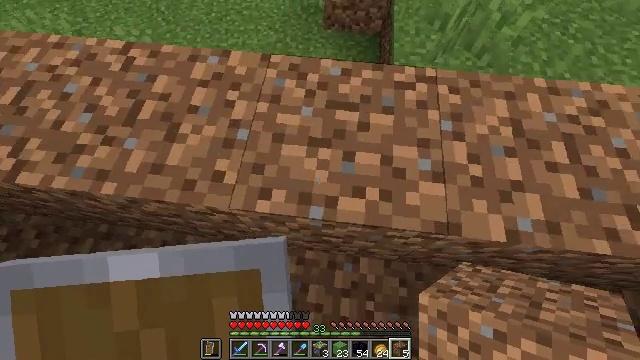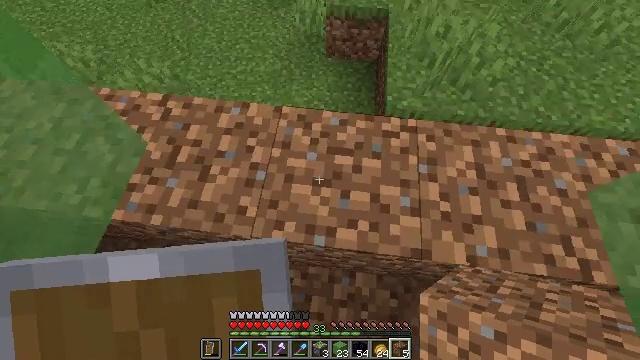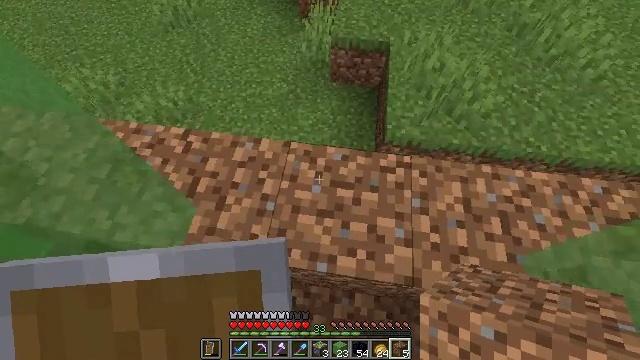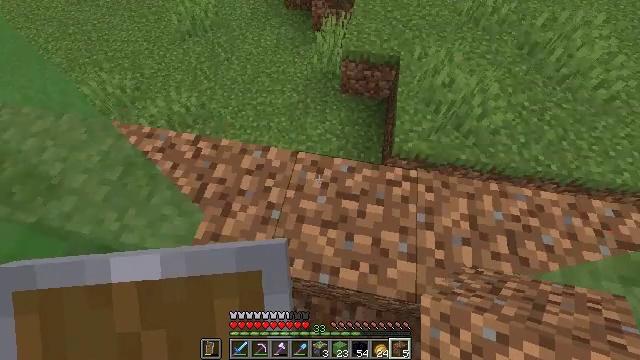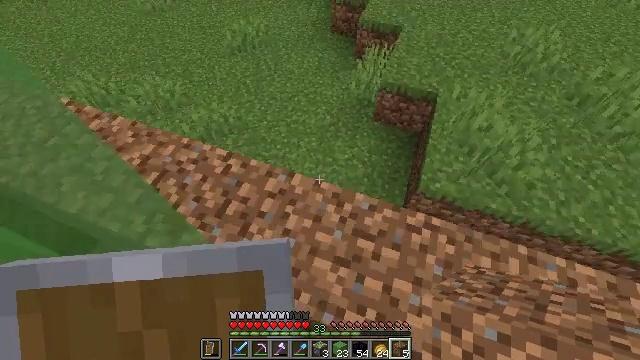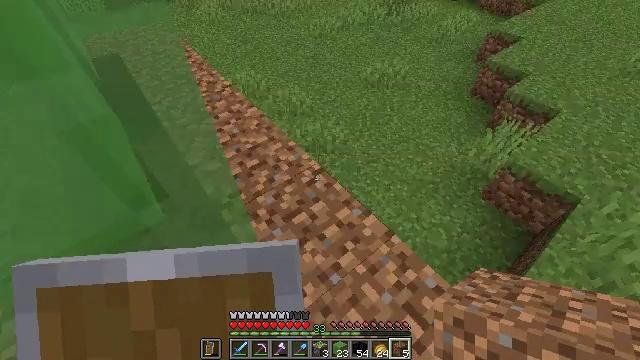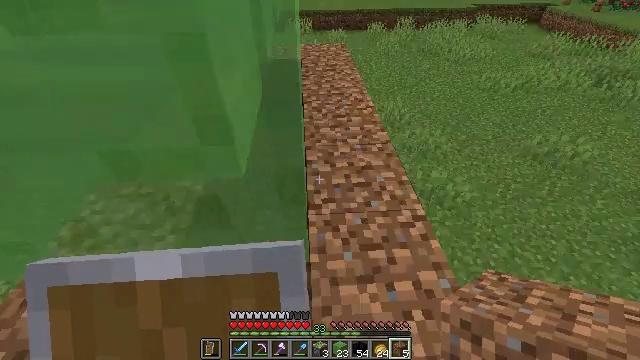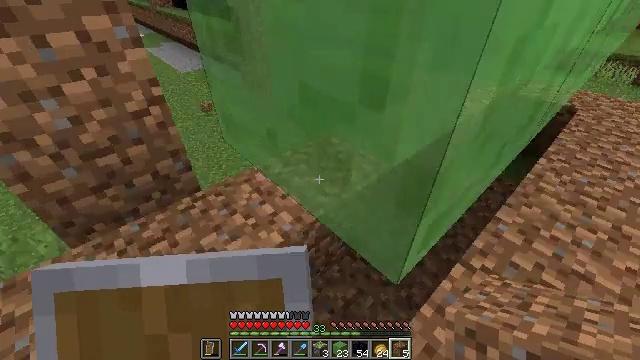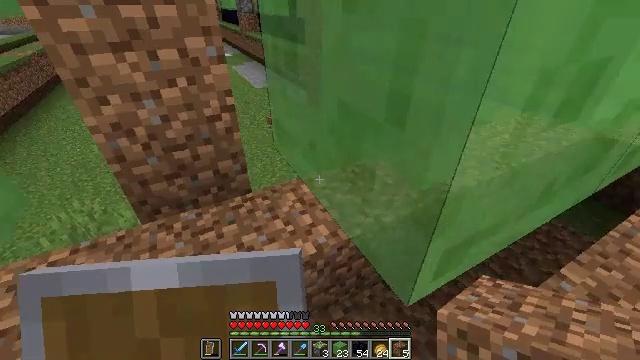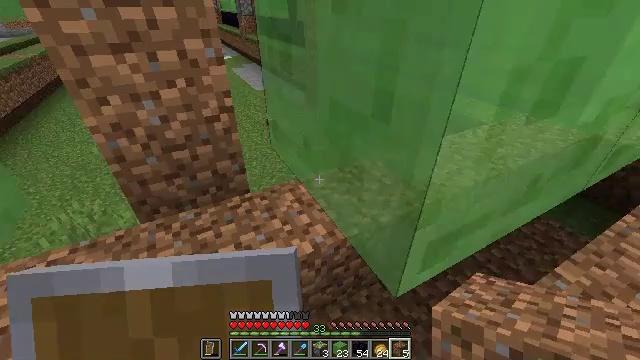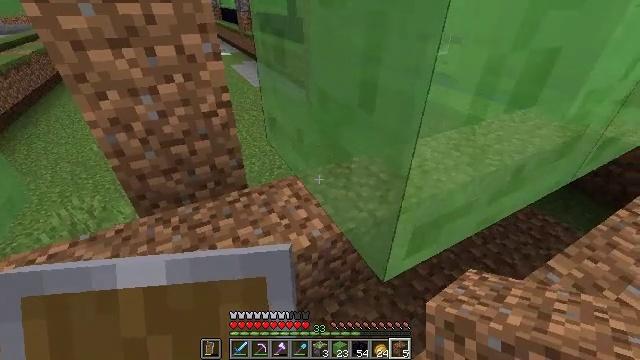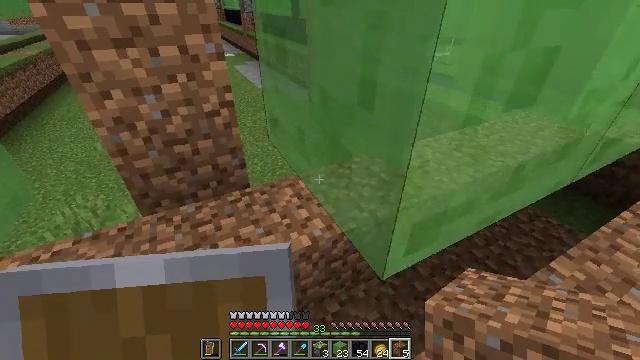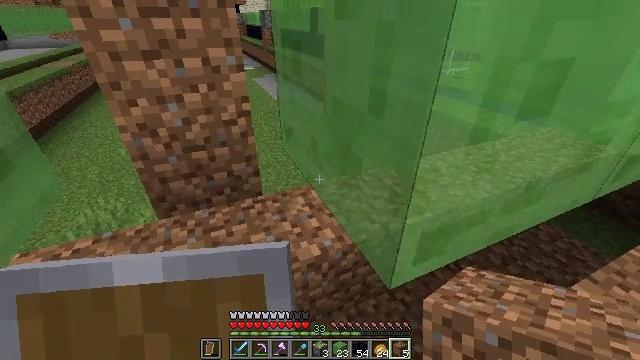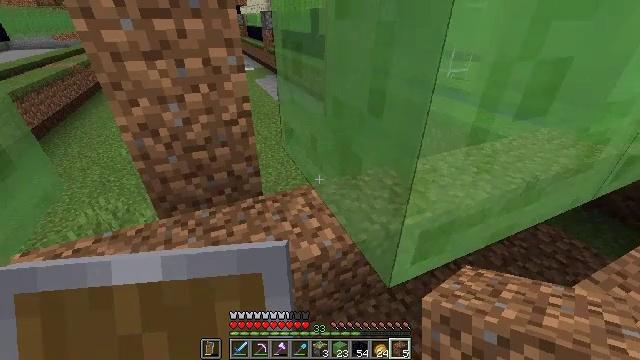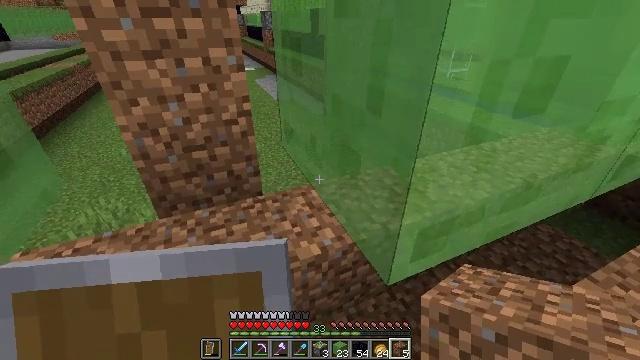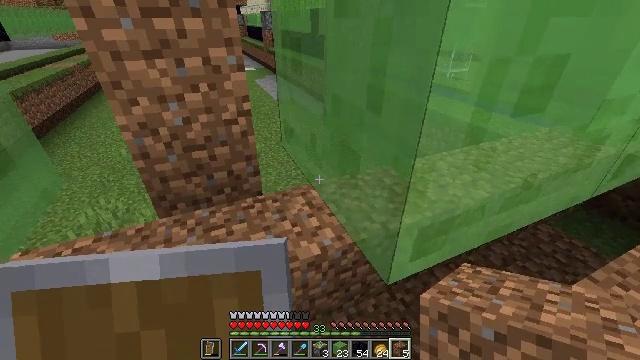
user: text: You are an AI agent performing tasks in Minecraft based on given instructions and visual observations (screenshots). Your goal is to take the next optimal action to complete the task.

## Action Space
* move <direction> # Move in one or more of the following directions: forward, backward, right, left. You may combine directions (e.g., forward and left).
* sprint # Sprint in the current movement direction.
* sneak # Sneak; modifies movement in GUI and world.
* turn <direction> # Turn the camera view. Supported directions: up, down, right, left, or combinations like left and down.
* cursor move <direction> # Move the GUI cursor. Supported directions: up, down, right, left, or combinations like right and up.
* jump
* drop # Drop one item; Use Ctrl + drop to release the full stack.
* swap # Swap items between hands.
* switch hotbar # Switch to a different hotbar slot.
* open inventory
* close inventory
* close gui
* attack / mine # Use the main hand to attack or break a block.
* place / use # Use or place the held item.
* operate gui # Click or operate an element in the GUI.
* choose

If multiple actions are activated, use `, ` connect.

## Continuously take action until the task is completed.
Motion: motion action
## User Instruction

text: Gather slime blocks for crafting purposes.
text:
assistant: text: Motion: move forward, turn up, jump
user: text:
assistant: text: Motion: move forward, turn left and up, jump
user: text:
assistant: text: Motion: move forward, turn left and up
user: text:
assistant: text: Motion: move forward and move right, turn left and up
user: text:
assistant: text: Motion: move forward and move right, turn left and up
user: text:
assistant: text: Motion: move right, turn left and up
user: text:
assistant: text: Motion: move right, turn left and up
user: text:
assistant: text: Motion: turn left and up
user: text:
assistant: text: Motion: no_op
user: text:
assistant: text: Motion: no_op
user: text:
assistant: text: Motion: no_op
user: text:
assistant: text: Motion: turn left and up
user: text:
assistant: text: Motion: no_op
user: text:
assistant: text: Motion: no_op
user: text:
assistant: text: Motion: no_op
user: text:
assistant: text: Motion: no_op
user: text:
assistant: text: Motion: no_op
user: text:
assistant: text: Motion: no_op
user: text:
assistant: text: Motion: no_op
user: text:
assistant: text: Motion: no_op
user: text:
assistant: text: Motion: no_op
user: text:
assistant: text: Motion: no_op
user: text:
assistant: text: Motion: no_op
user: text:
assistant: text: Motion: no_op
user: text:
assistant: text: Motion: no_op
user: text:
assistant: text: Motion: no_op
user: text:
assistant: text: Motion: no_op
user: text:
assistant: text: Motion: no_op
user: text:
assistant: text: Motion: no_op
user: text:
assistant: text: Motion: no_op